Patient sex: M
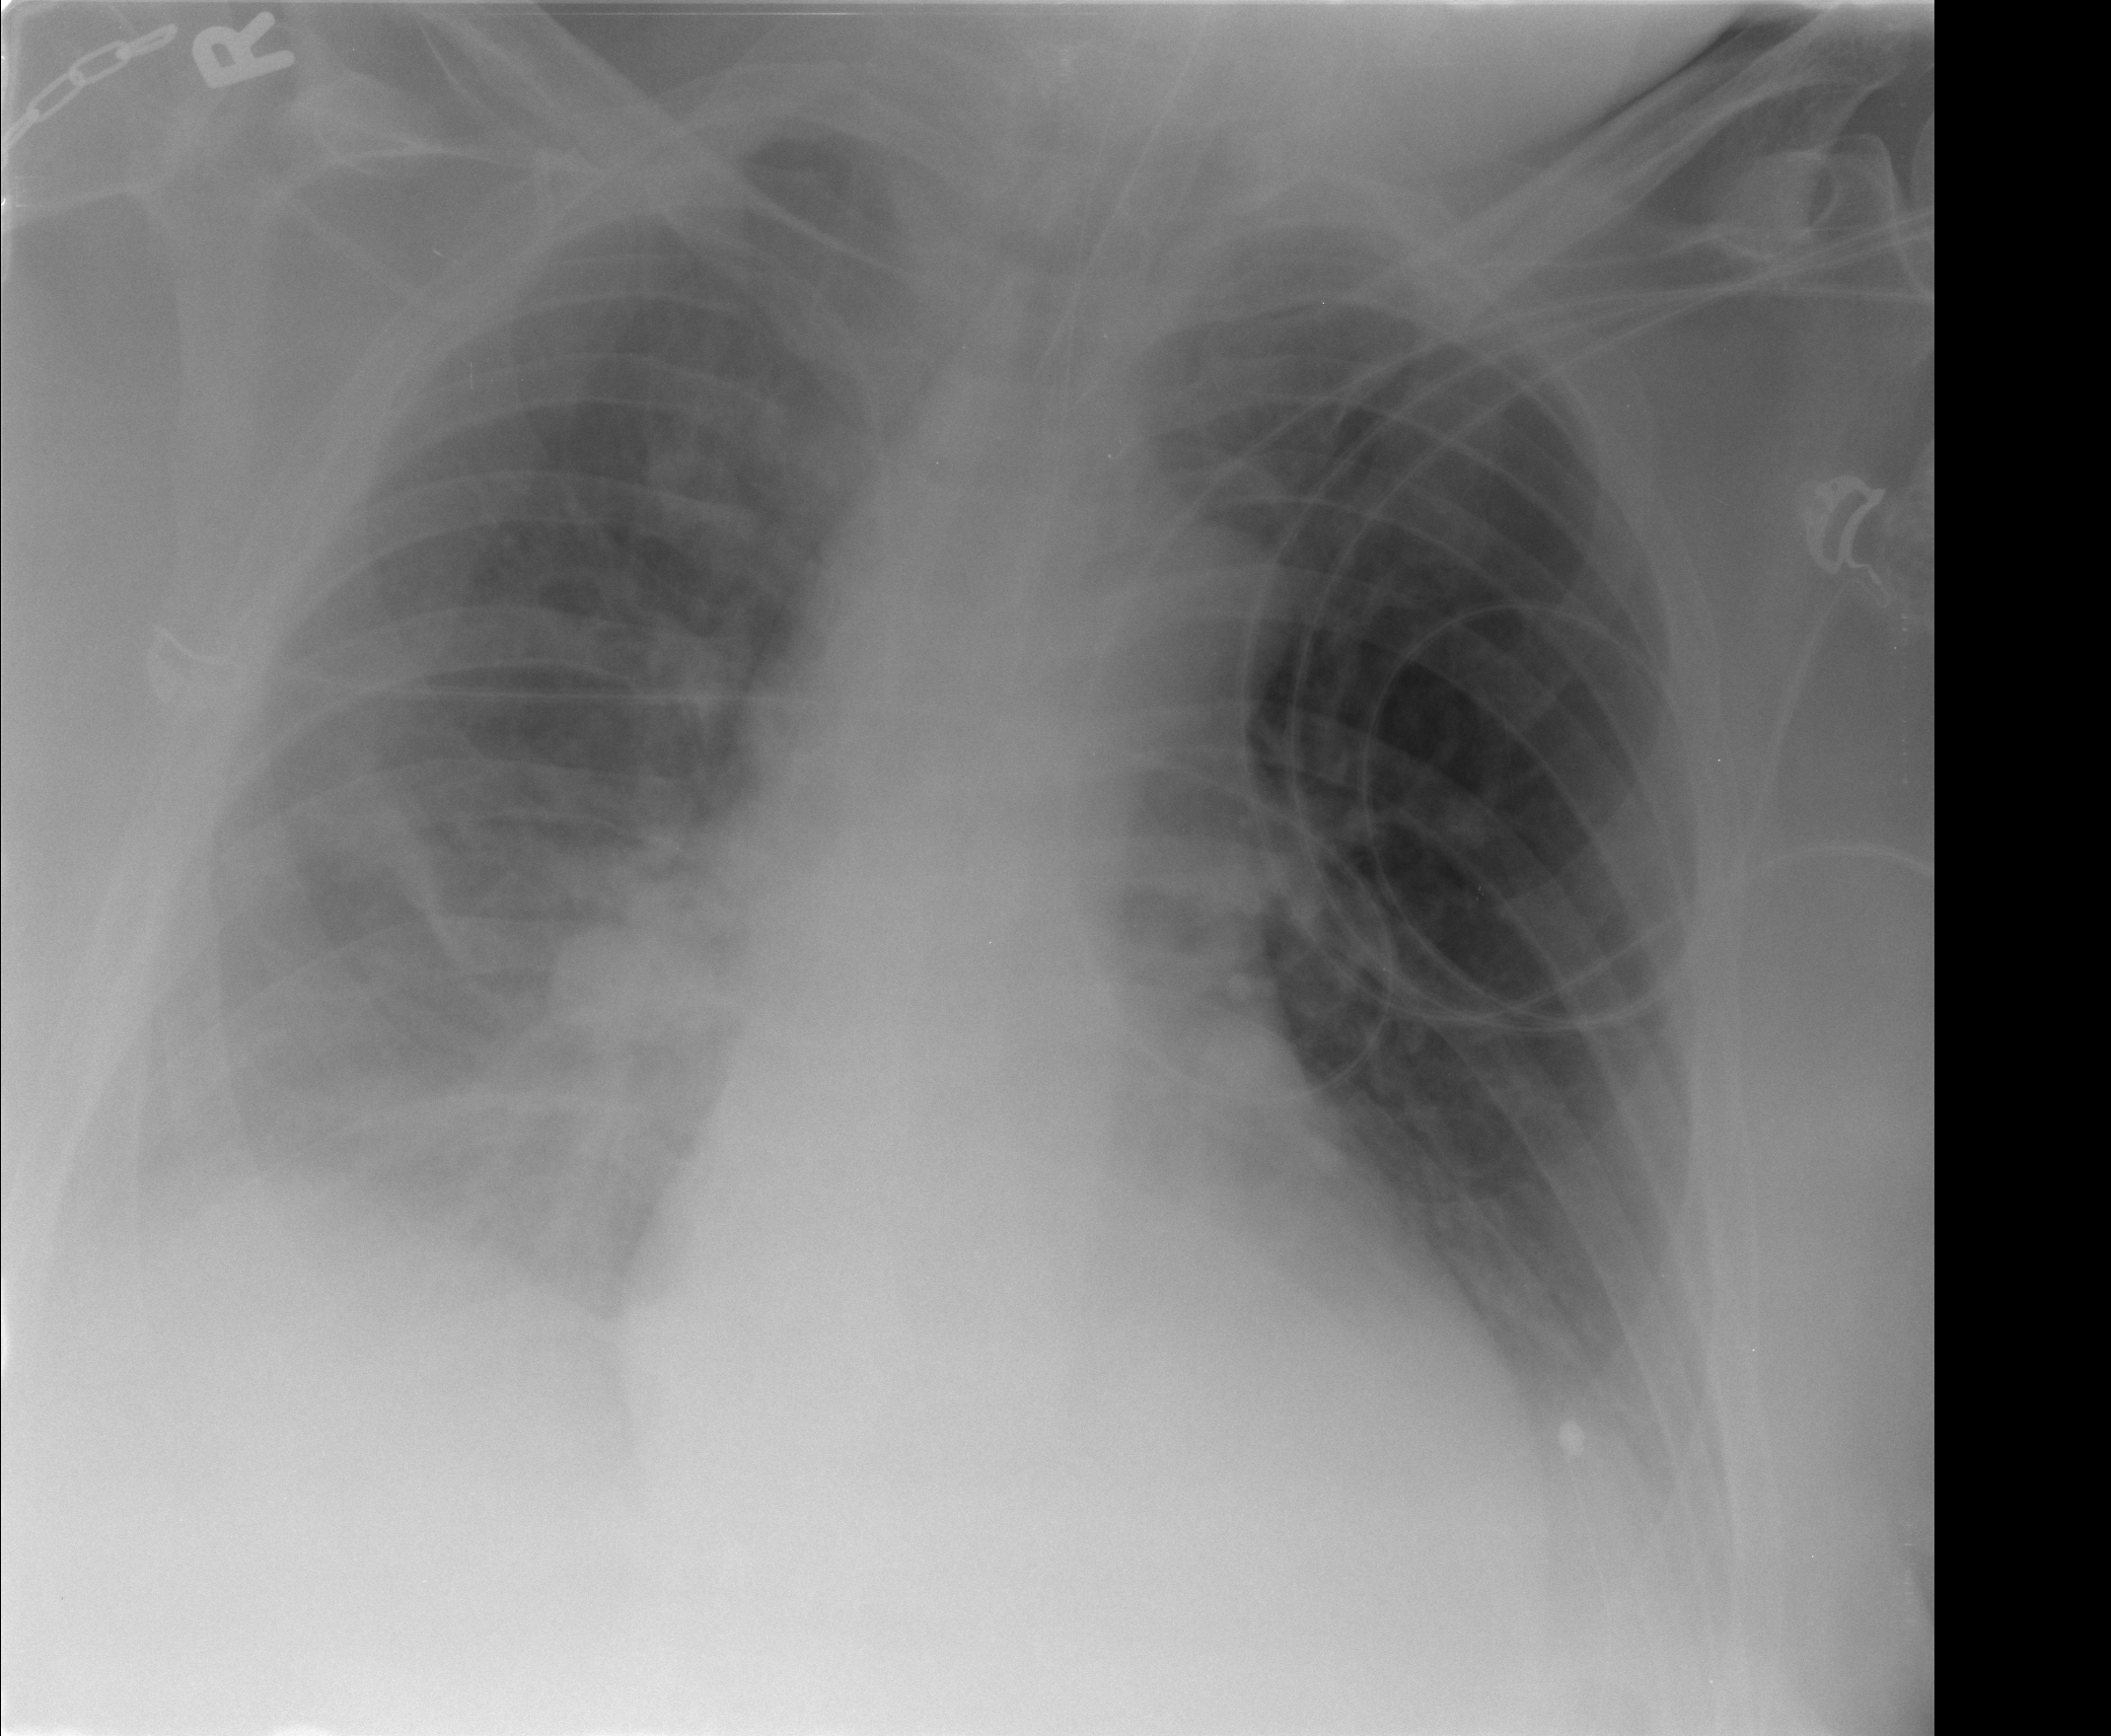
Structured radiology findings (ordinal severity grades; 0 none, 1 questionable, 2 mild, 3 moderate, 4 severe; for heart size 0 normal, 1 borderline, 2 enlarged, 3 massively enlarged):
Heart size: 0
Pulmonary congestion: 0
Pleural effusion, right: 2
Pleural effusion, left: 1
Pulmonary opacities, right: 0
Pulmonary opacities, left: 0
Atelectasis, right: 2
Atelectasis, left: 2